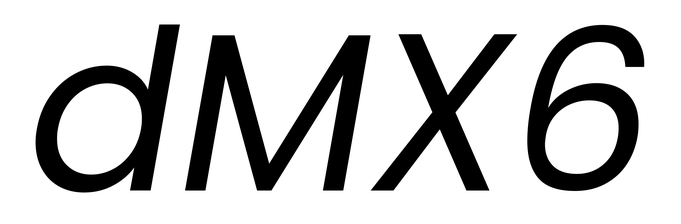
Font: Poppins-Italic